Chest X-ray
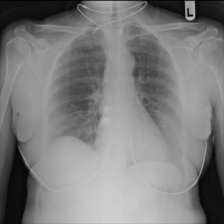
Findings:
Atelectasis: negative
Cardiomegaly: negative
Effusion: negative
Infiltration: negative
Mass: negative
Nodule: negative
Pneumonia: negative
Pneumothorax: negative
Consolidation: negative
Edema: negative
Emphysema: negative
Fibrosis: negative
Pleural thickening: negative
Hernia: negative